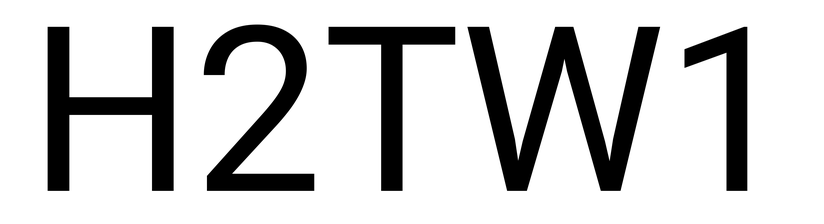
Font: Roboto_Regular